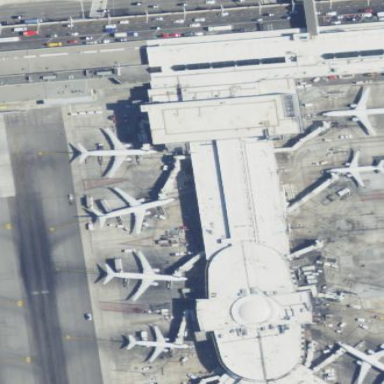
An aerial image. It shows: Terminal building at airport.